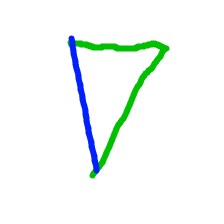
Shape: triangle